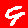
Digit: 9